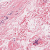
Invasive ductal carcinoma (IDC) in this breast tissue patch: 0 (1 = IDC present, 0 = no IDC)